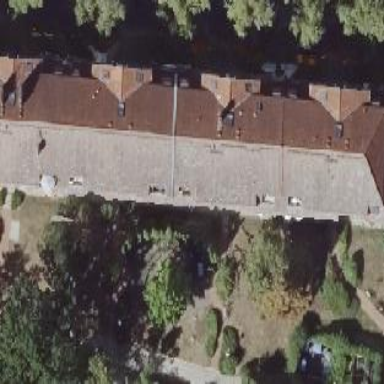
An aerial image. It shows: Hipped roof apartment building.